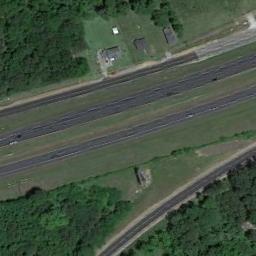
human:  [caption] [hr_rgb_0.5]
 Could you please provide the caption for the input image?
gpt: The freeway goes through the grass with some trees .

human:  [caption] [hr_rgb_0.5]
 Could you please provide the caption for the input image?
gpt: There was a lot of traffic on the motorway .

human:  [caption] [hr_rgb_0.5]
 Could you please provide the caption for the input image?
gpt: There is a curved freeway next to a straight freeway  The freeway is surrounded by a large green forest and there are several buildings next to it .

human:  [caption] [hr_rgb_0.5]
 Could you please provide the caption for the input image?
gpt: A straight freeway and a small road go through the forest with some clearings .

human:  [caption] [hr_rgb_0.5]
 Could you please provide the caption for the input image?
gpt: There are green lawns and trees beside the freeway .